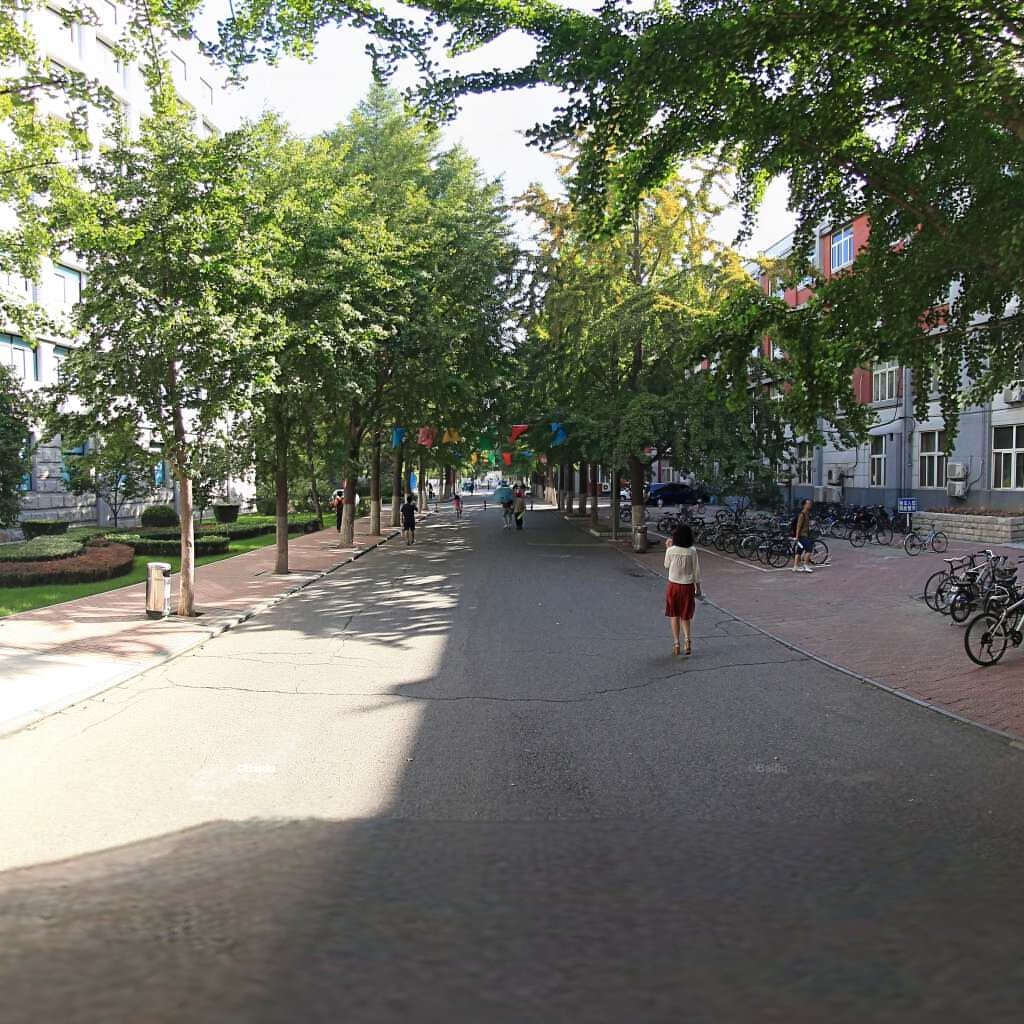
Region: Haidian
Road damage annotations: transverse crack, transverse crack, longitudinal crack, transverse crack, longitudinal crack, transverse crack